Question: : this question is a follow up question from <URL>.
I have just learned the following from my last question:
'JPanel' has 'FLowLayout' (with the same output as from 'NullLayout'! on resize), accepting only 'PreferredSize', child aren't resizable with its container, is required to use 'BorderLayout'/'GridLayout' for simple graph
A demonstration of this principle was also given:
'''
import java.awt.BorderLayout;
import java.awt.Dimension;
import javax.swing.JFrame;
import javax.swing.JPanel;
import javax.swing.SwingUtilities;
import org.math.plot.Plot2DPanel;
import java.awt.BorderLayout;
import java.awt.Dimension;
import javax.swing.JFrame;
import javax.swing.JPanel;
import javax.swing.SwingUtilities;
import org.math.plot.Plot2DPanel;
public class MyPlot {
private JFrame frame = new JFrame("JMathPlot library in a swing application.");
private JPanel panel = new JPanel();
public MyPlot() {
double[] x = new double[]{0, 1, 2, 3, 4, 5};
double[] y = new double[]{10, 11, 12, 14, 15, 16};
Plot2DPanel plot = new Plot2DPanel() {
@Override
public Dimension getPreferredSize() {
return new Dimension(400, 200);
}
};
plot.addLinePlot("my plot", x, y); // add a line plot to the PlotPanel
panel.setLayout(new BorderLayout());
panel.add(plot);
frame.setDefaultCloseOperation(JFrame.EXIT_ON_CLOSE);
frame.add(panel);
frame.pack();
frame.setLocation(150, 150);
frame.setVisible(true);
}
public static void main(String[] args) {
SwingUtilities.invokeLater(new Runnable() {
@Override
public void run() {
new MyPlot();
}
});
}
}
'''
Now what I want to achieve is to integrate the graph into a 'parent JPanel' to use it in my swing application.
A visualisation of this would be:

How do I implement the graph in my 'parent' JPanel without violating the constraints for making it work properly?
(I looked into <URL>
If JInternalFrame is indeed the solution, how should I use it? (Please supply code)
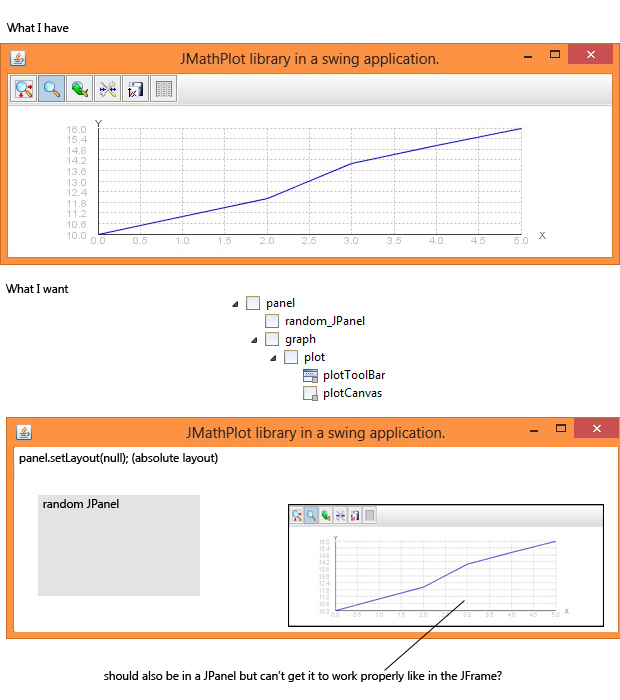
Answer: i don't know if that's what you're looking about but i will give you this source code, maybe it will help you:
'''
public class dz extends JFrame {
private JPanel contentPane;
/**
* Launch the application.
*/
public static void main(String[] args) {
EventQueue.invokeLater(new Runnable() {
public void run() {
try {
dz frame = new dz();
frame.setVisible(true);
} catch (Exception e) {
e.printStackTrace();
}
}
});
}
/**
* Create the frame.
*/
public dz() {
setDefaultCloseOperation(JFrame.EXIT_ON_CLOSE);
setBounds(100, 100, 917, 788);
contentPane = new JPanel();
contentPane.setBorder(new EmptyBorder(5, 5, 5, 5));
setContentPane(contentPane);
SpringLayout sl_contentPane = new SpringLayout();
contentPane.setLayout(sl_contentPane);
// define your data
double[] x = { 0, 1, 2, 3, 4, 5 };
double[] y = { 45, 89, 6, 32, 63, 12 };
// create your PlotPanel (you can use it as a JPanel)
Plot2DPanel plot = new Plot2DPanel();
// define the legend position
plot.addLegend("SOUTH");
// add a line plot to the PlotPanel
plot.addLinePlot("my plot", x, y);
sl_contentPane.putConstraint(SpringLayout.EAST, plot, 600, SpringLayout.WEST, contentPane);
sl_contentPane.putConstraint(SpringLayout.NORTH, plot, 15, SpringLayout.NORTH, contentPane);
sl_contentPane.putConstraint(SpringLayout.WEST, plot, 15, SpringLayout.WEST, contentPane);
sl_contentPane.putConstraint(SpringLayout.SOUTH, plot, 600, SpringLayout.NORTH, contentPane);
/* panel.setLayout(new GridBagLayout());
panel.add(plot);
plot.validate();
plot.repaint();
plot.setBounds(50,50,100,100);*/
contentPane.add(plot);
JPanel panel = new JPanel();
panel.setBackground(Color.BLACK);
sl_contentPane.putConstraint(SpringLayout.NORTH, panel, 20, SpringLayout.NORTH, contentPane);
sl_contentPane.putConstraint(SpringLayout.WEST, panel, 16, SpringLayout.EAST, plot);
sl_contentPane.putConstraint(SpringLayout.SOUTH, panel, 408, SpringLayout.NORTH, contentPane);
sl_contentPane.putConstraint(SpringLayout.EAST, panel, 251, SpringLayout.EAST, plot);
contentPane.add(panel);
}
'''
}